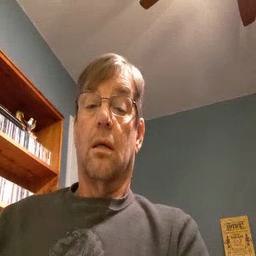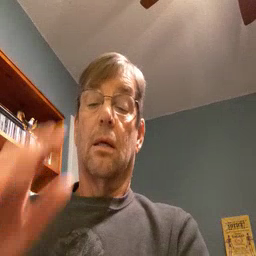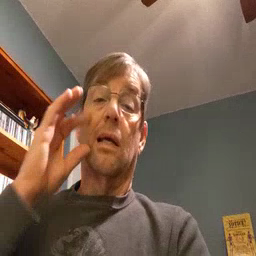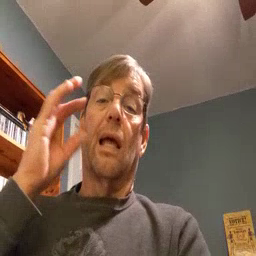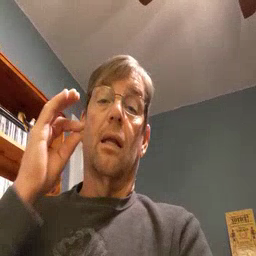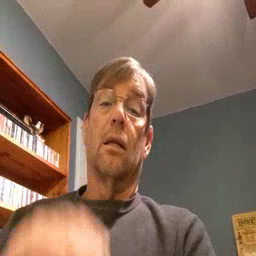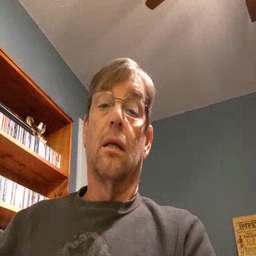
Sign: cat